Question: I'm trying to do something which seems simple, but I am having difficulty. I have a tab bar application with a setting page which is a table view. The user can change the settings by selecting a row, which pushes a new table view with new setting options. When the user selects a new setting, I send the information back to the main table view and populate the table view with the new setting.
The problem : I also have a SAVE button. If the user does not save the new settings I want to discard them. If the user selects a new tab (without saving settings) and then selects the settings tab, the last data the user entered is still in the tableView. I understand this is because viewdidload is not called again after the view has been created.
Basically I want logic like this :
If segue was initiated by clicking a tab bar icon : load the table view using dataModel.
Else if the previous screen was the data entry screen : Load the table view using user selected data.
If I wasn't using a tab bar controller I would do this by loading the dataModel using viewdidload and loading the tableview using delegate methods. The problem is I can't use viewdidload. I also can't use viewwillappear because it is called both when opening the screen from the table view and when popping the entry view controller off the stack.
I tried to set up the delegate method for the Tab Bar Controller in AppDelegate
'''
func tabBarController(tabBarController: UITabBarController, didSelectViewController viewController: UIViewController) {
if (tabBarController.selectedIndex == 2)
{ let navController = viewController as! UINavigationController
let settingsTableViewController = navController.viewControllers[0] as! SettingsTableViewController
settingsTableViewController.loadFromDataModel = true
println("In did select view controller in app delegate")
}
}
'''
And if loadFromDataModel = true then I load from the data Model in the Settings Table View Controller. Here is the problem - this only works if I go back and forth from the tabs twice. So weird. I put in println statements and it seems like execution is happening in the following sequence:
1. ViewWillAppear is being called in SettingsTableViewController
2. tabBarController:didSelectViewController is being called from the AppDelegate (and the variable loadFromDataModel is updated - but it is too late because viewwillappear has already been called)
In Summary : Is this the best way to determine if the segue came from the tab bar? Why is viewwillappear on my SettingsTableViewController being called before the delegate method? Any suggestions on how to load the data from the data model each time the user selects the tab via the tab bar. Am I missing some obvious method? Thanks for any help!
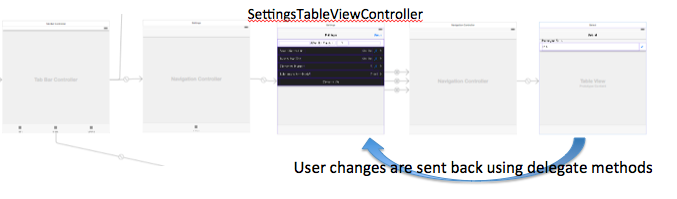
Answer: By the time 'didSelectViewController' is called, it's too late to do what you are looking to do. As you can tell by the 'viewDWillAppear' delegate firing. Try moving your code to the 'shouldSelectViewController' delegate of the 'tabBarController' That should be early enough in the process to set your data.